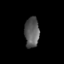
Tissue: skin
Cell type: Epithelial cells
Senescence score: 0.2414
Nuclear area (px): 433
Mean DAPI intensity: 90.566